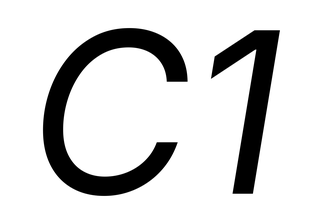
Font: Inter-Italic_Italic